Question: It turns out that the code below is not actually the problem. In my app delegate I am doing:
'''
- (BOOL)application:(UIApplication *)application didFinishLaunchingWithOptions:(NSDictionary *)launchOptions
{
self.window = [[UIWindow alloc] initWithFrame:[[UIScreen mainScreen] bounds]];
self.viewController = [[ViewController alloc] init];
self.window.rootViewController = self.viewController;// <-- this does not work
//[self.window addSubview:self.viewController.view]; // <-- this works
[self.window makeKeyAndVisible];
return YES;
}
'''
If I remove the statement "self.window.rootViewController = self.viewController" and just add the viewController's view to the window, it works. Can anyone explain this? Does setting the rootViewController on the window constrain the child's bounds? I have tried to go through the docs, but it doesn't mention much about this.
I am having trouble adding padding to pages in a UIScrollView. I am basically trying to setup a simple scroll view that shows UIViews in different pages separated by a predefined padding (kind of like the Photos app without photos). I have been trying to follow Apple's ScrollView example from <URL> but always come up with padding showing in the view. The app currently hides the status bar and adds 1 view controller to the window. To make things simple, each of the pages should show a UIView that is colored green, while the space where there is padding is yellow. You should only see the yellow when the user is scrolling. Here are the first 3 pages:

I have a single class level field called pagingScrollView declared in the .h file. In my single view controller, I am basically just trying to follow what the sample code is doing.
'''
#define PADDING 10
#define PAGE_COUNT 3
- (void)loadView
{
CGRect pagingScrollFrame = [[UIScreen mainScreen] bounds];
pagingScrollFrame.origin.x -= PADDING;
pagingScrollFrame.size.width += (2 * PADDING);
pagingScrollView = [[UIScrollView alloc] initWithFrame:pagingScrollFrame];
pagingScrollView.pagingEnabled = YES;
pagingScrollView.backgroundColor = [UIColor yellowColor];
pagingScrollView.contentSize = CGSizeMake(pagingScrollFrame.size.width * PAGE_COUNT, pagingScrollFrame.size.height);
self.view = pagingScrollView;
for(int i = 0; i < PAGE_COUNT; i++) {
CGRect frame = [self frameForPageAtIndex:i];
UIView *page = [[UIView alloc] initWithFrame:frame];
page.backgroundColor = [UIColor greenColor];
[pagingScrollView addSubview:page];
}
}
- (CGRect)frameForPageAtIndex:(NSUInteger)index {
CGRect bounds = pagingScrollView.bounds;
CGRect pageFrame = bounds;
pageFrame.size.width -= (2 * PADDING);
pageFrame.origin.x = (bounds.size.width * index) + PADDING;
return pageFrame;
}
'''
The pagingScrollFrame has a width of 340, so (I thought) that scroll view would be broken up into pages of 340 pixels. What am I missing?
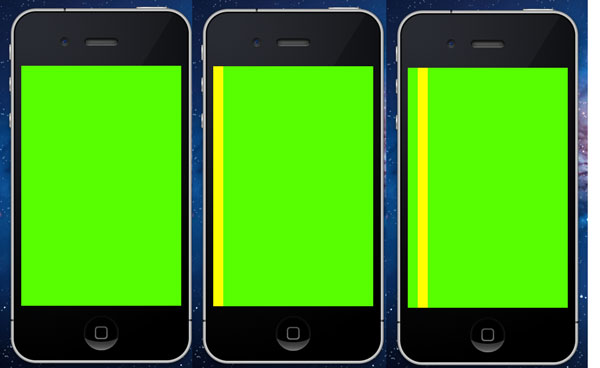
Answer: The reason the paging is off is because setting the RootViewController on the window is apparently doing something behind the scenes (what that is, I don't know). To fix is, I use the old way of adding a view to the window.
'''
[self.window addSubview:self.viewController.view];
'''
If you think you know how to fix it while setting the RootViewController, please let me know!